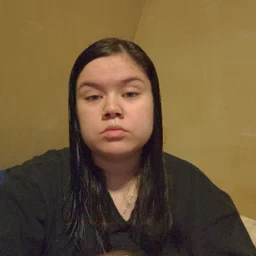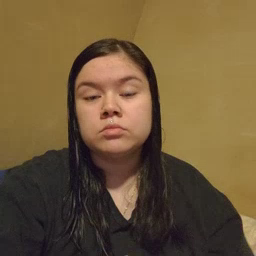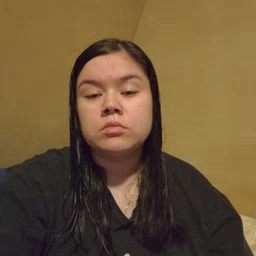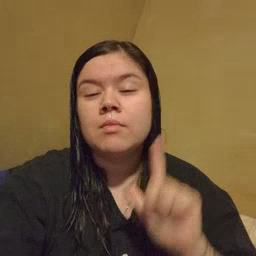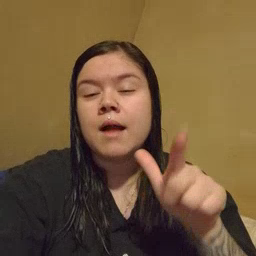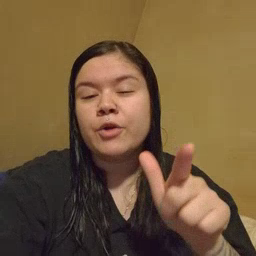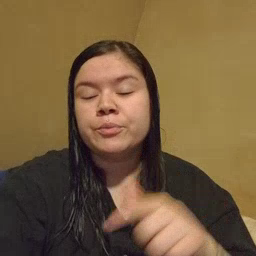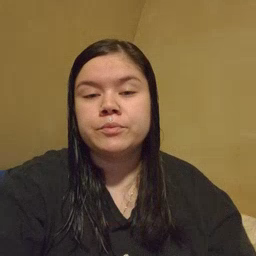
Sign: later